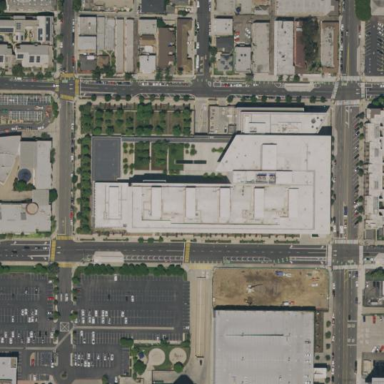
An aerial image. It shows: Courthouse building.